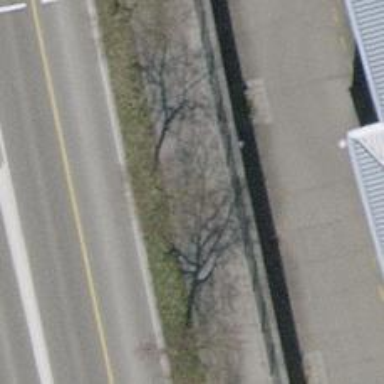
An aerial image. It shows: Tree-lined avenue.